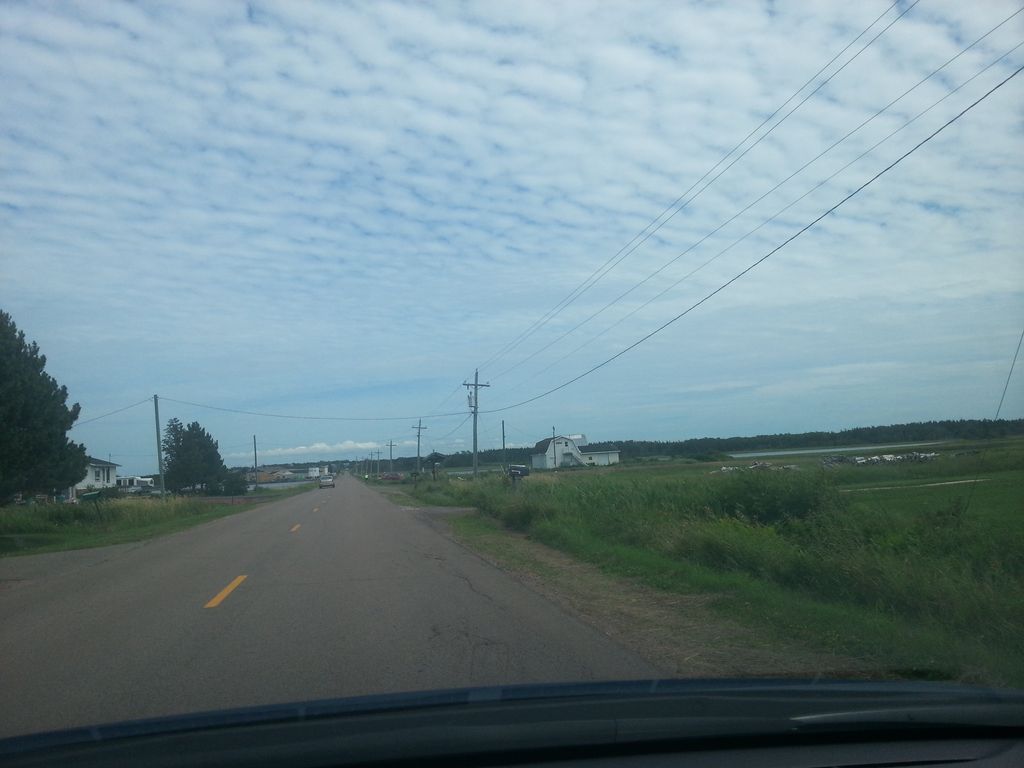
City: charlottetown